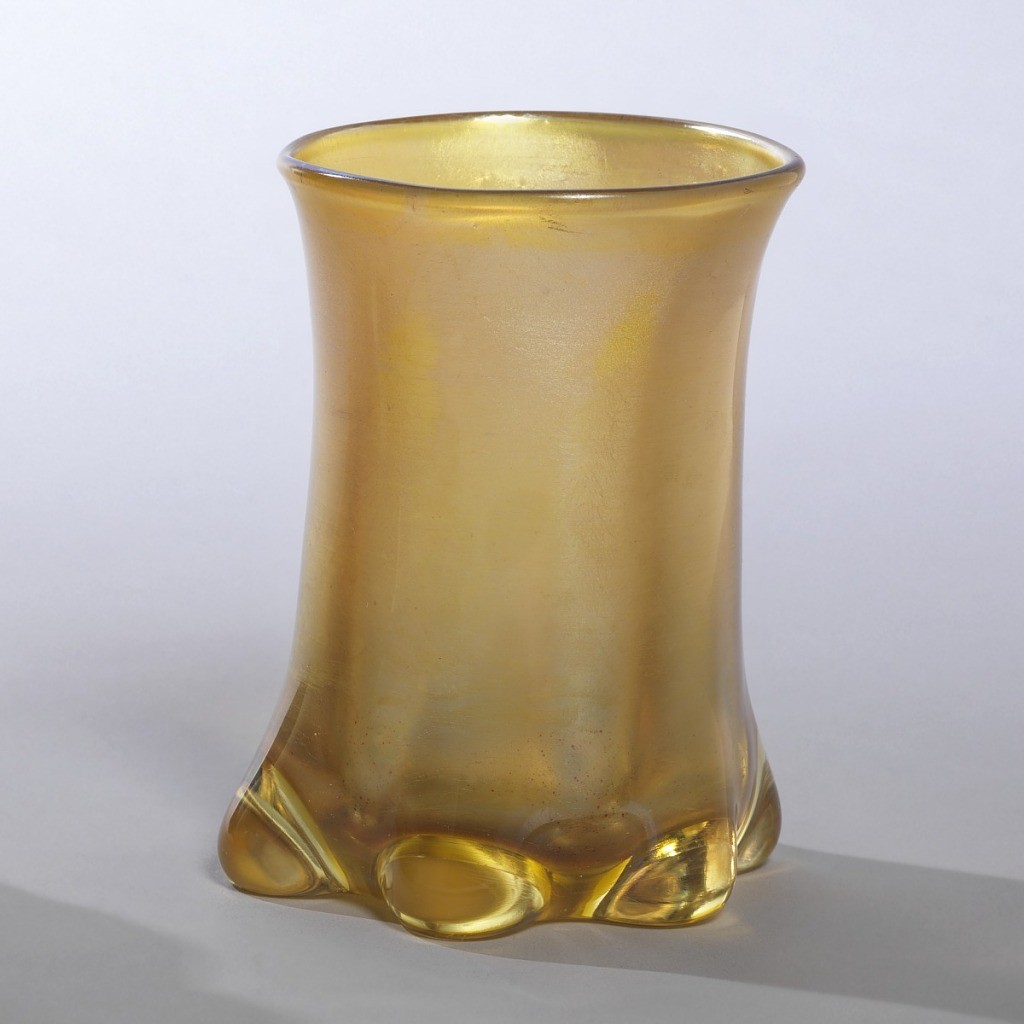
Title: Vase
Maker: Louis Comfort Tiffany, American, 1848–1933
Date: ca. 1900
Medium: Favrile glass
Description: Gold cylindrical vase with six knubby-toed foot.